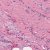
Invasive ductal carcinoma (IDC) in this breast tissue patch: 0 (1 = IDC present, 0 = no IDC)